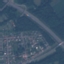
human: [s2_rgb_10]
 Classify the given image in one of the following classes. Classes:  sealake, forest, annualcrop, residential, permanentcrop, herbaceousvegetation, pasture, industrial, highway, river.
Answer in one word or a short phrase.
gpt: Highway